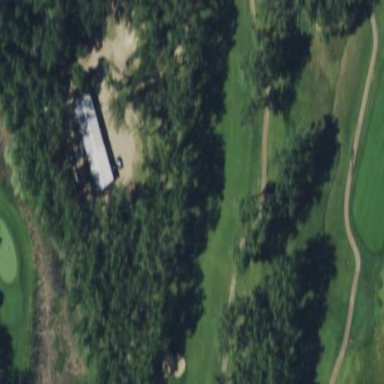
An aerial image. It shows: Scenic golf fairway.